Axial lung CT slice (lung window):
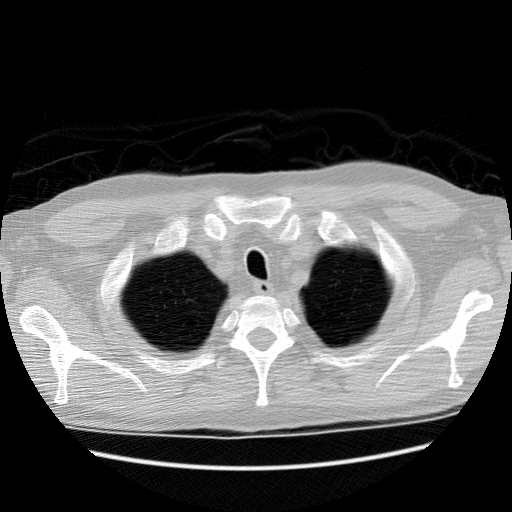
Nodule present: no